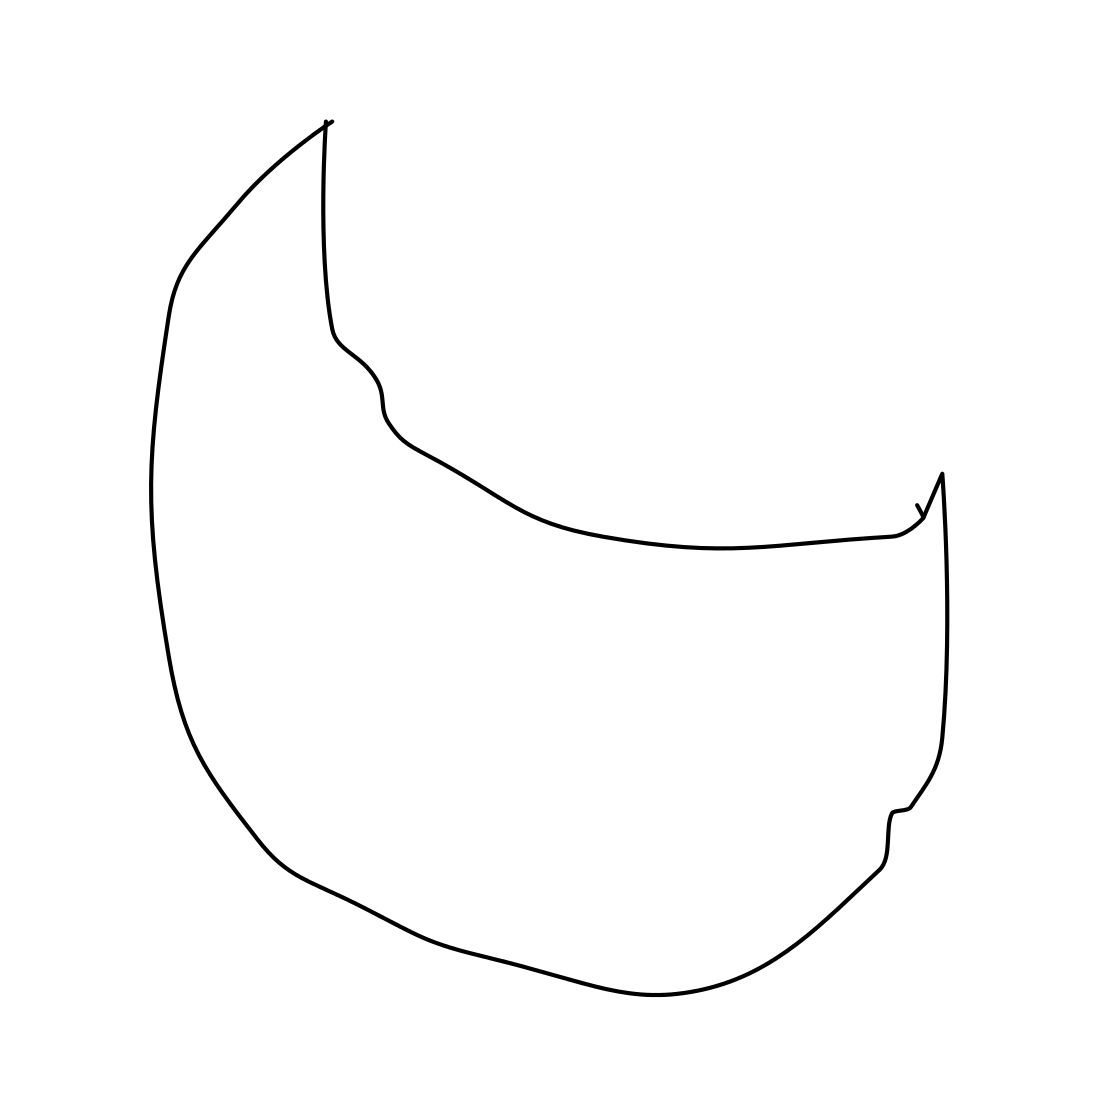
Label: moon